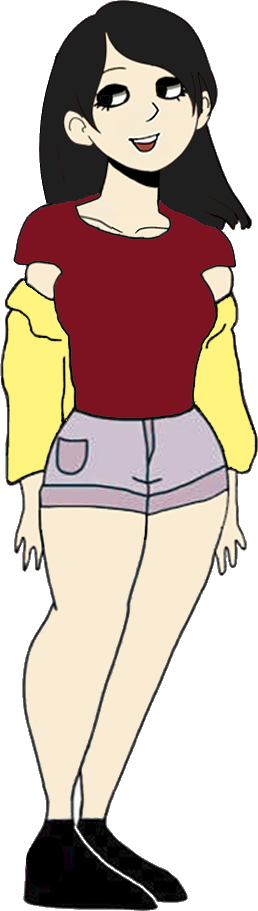
Label: 5_Ashbie_and_Enbie_Girl